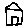
Label: house